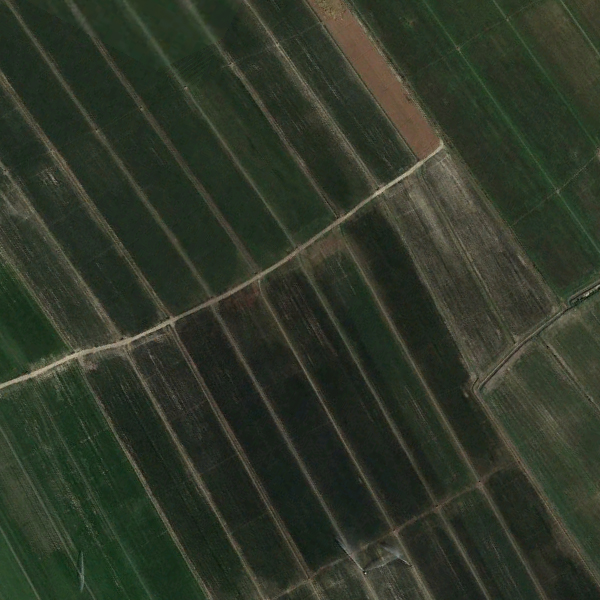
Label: Farmland